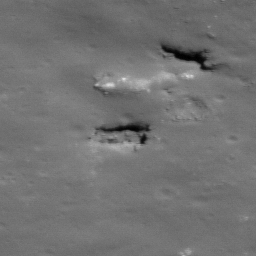
Pit: Proclus 1a
Host crater: Proclus
Host type: impact_melt
Lunar coordinates: latitude 16.297, longitude 46.894